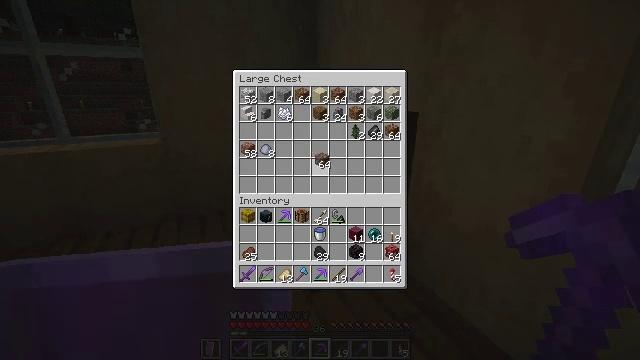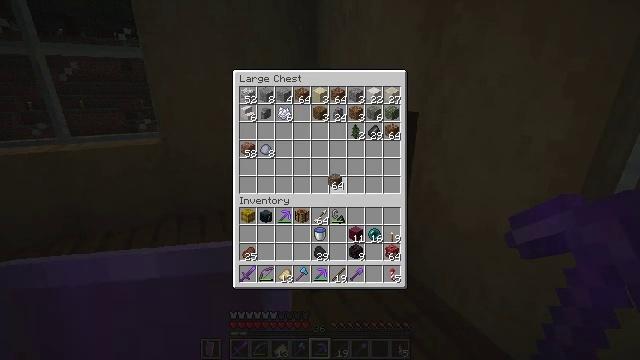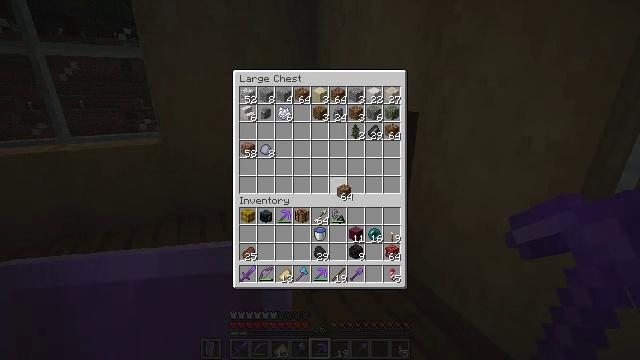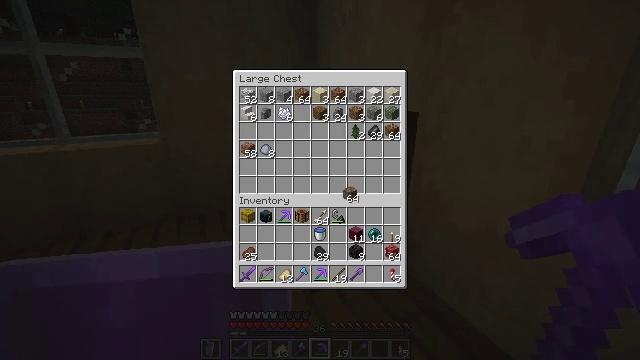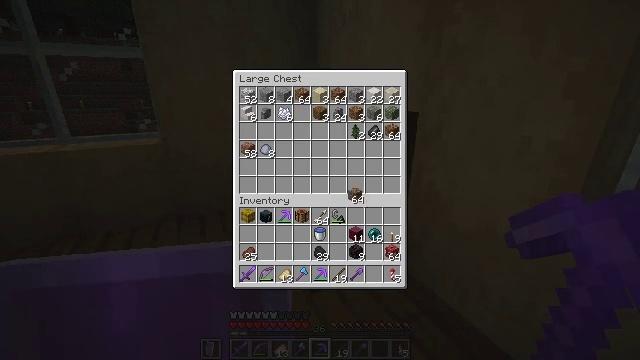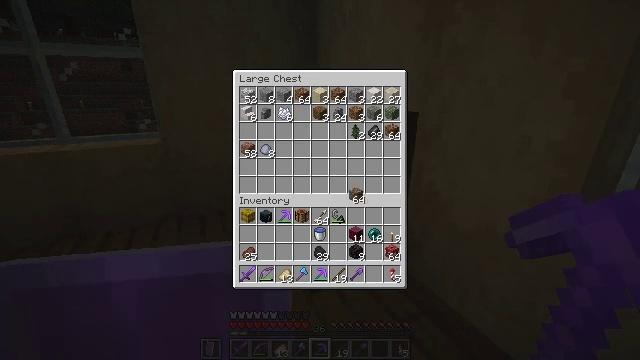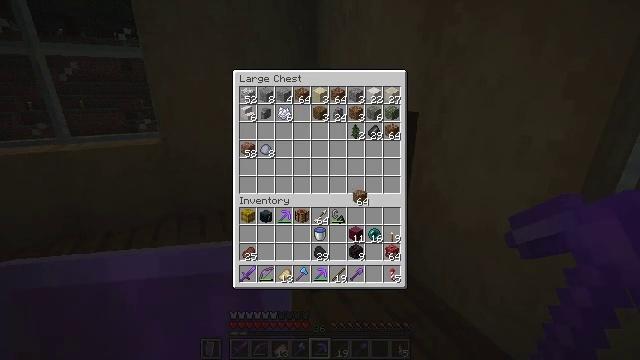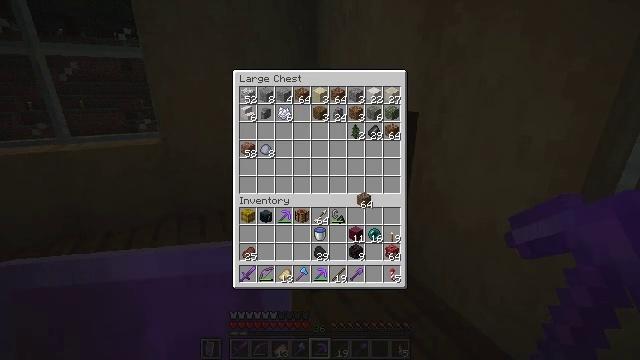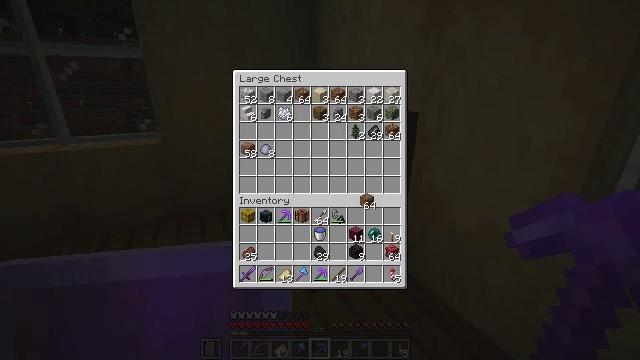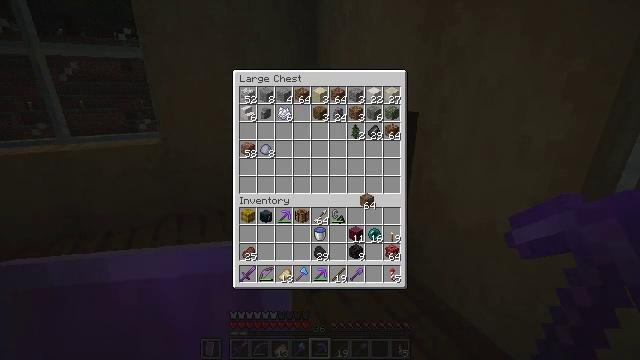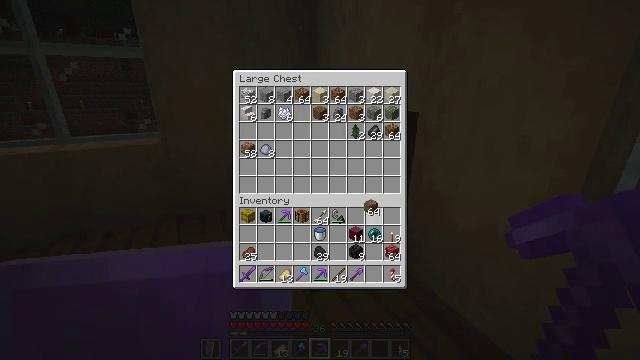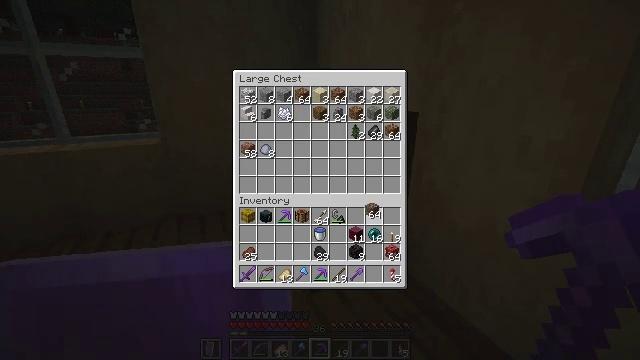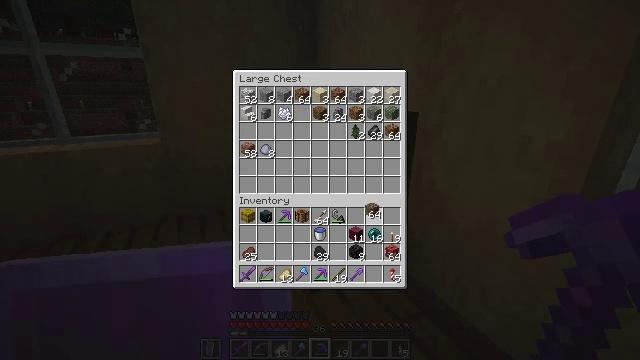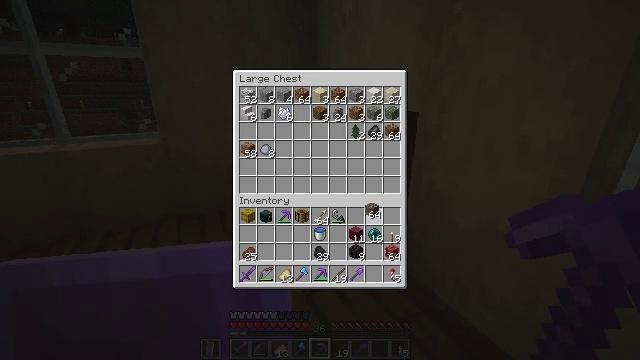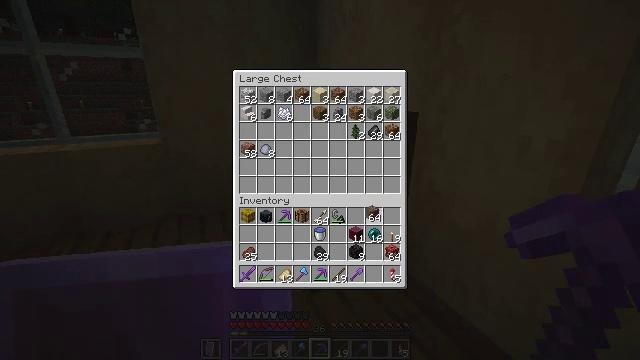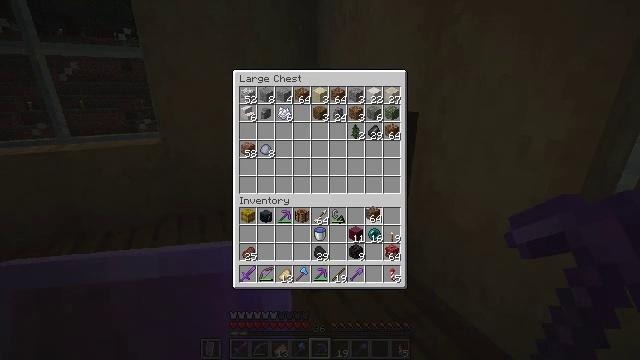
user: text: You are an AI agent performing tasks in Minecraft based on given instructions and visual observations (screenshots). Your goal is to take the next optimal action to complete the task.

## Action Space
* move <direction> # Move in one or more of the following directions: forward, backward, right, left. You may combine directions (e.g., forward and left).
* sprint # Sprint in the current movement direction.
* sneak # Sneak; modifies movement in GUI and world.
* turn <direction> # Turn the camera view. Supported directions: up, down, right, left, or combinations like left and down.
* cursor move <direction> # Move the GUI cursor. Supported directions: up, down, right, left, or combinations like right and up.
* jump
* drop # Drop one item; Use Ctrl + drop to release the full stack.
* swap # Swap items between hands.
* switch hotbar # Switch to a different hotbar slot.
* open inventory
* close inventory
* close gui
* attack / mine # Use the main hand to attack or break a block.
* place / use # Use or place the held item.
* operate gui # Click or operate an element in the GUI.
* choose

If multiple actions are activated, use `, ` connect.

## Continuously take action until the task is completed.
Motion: motion action
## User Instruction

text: Use crimson stems to create crimson planks.
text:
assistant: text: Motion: turn right and down
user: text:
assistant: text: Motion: turn right and down
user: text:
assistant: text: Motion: no_op
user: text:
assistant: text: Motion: no_op
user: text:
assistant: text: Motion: no_op
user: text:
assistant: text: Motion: no_op
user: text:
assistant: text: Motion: no_op
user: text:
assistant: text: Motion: no_op
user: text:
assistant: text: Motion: no_op
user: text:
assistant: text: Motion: no_op
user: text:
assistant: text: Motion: no_op
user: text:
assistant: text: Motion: no_op
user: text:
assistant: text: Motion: no_op
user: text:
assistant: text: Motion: no_op
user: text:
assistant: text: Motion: no_op
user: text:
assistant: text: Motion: no_op
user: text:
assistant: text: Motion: attack / mine
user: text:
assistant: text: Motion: attack / mine
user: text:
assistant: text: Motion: attack / mine
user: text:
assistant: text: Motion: no_op
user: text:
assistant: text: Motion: turn up
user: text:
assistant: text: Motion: turn up
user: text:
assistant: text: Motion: turn up
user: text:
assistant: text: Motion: turn up
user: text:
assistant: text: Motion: turn up
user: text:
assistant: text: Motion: no_op
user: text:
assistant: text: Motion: no_op
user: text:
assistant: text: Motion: no_op
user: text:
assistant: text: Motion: no_op
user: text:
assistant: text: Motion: turn left and up